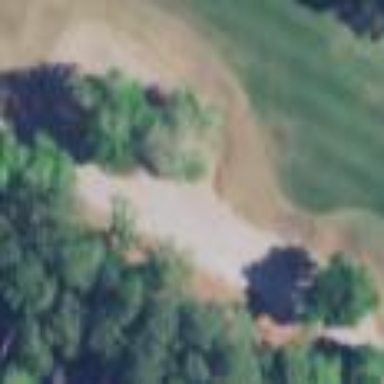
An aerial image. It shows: Sandy area is golf bunker.